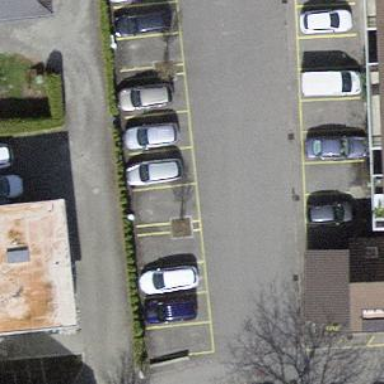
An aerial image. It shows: Parking area with surface.